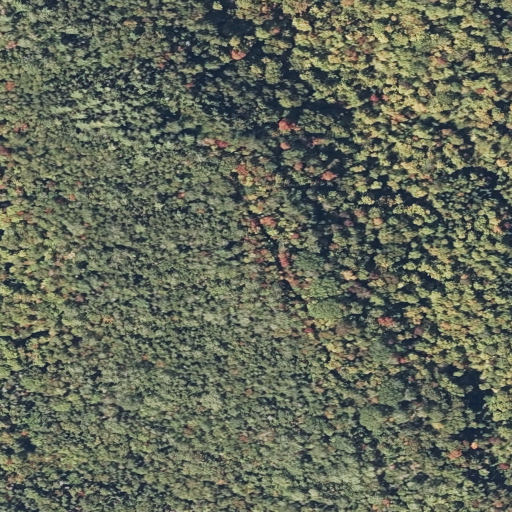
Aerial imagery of mountain in Maine named Hobart Hill containing mixed forest, deciduous forest, and evergreen forest